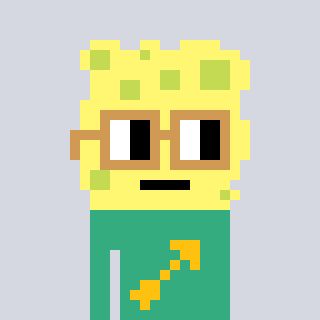
a pixel art character with square brown glasses, a sponge-shaped head and a teal-colored body on a cool background